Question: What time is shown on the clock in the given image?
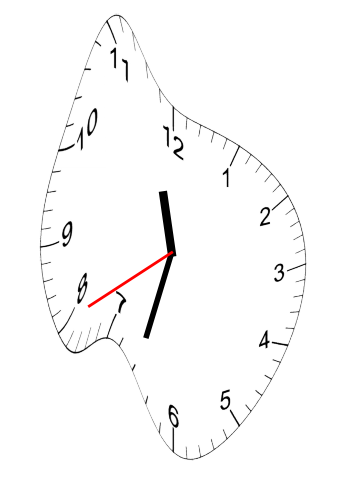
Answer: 11:32:40